Frequency: 65000
Velocity: 0,2015
Power: 21,5
Pulse duration: 0,0000001
Pass count: 1
Magnification: 10
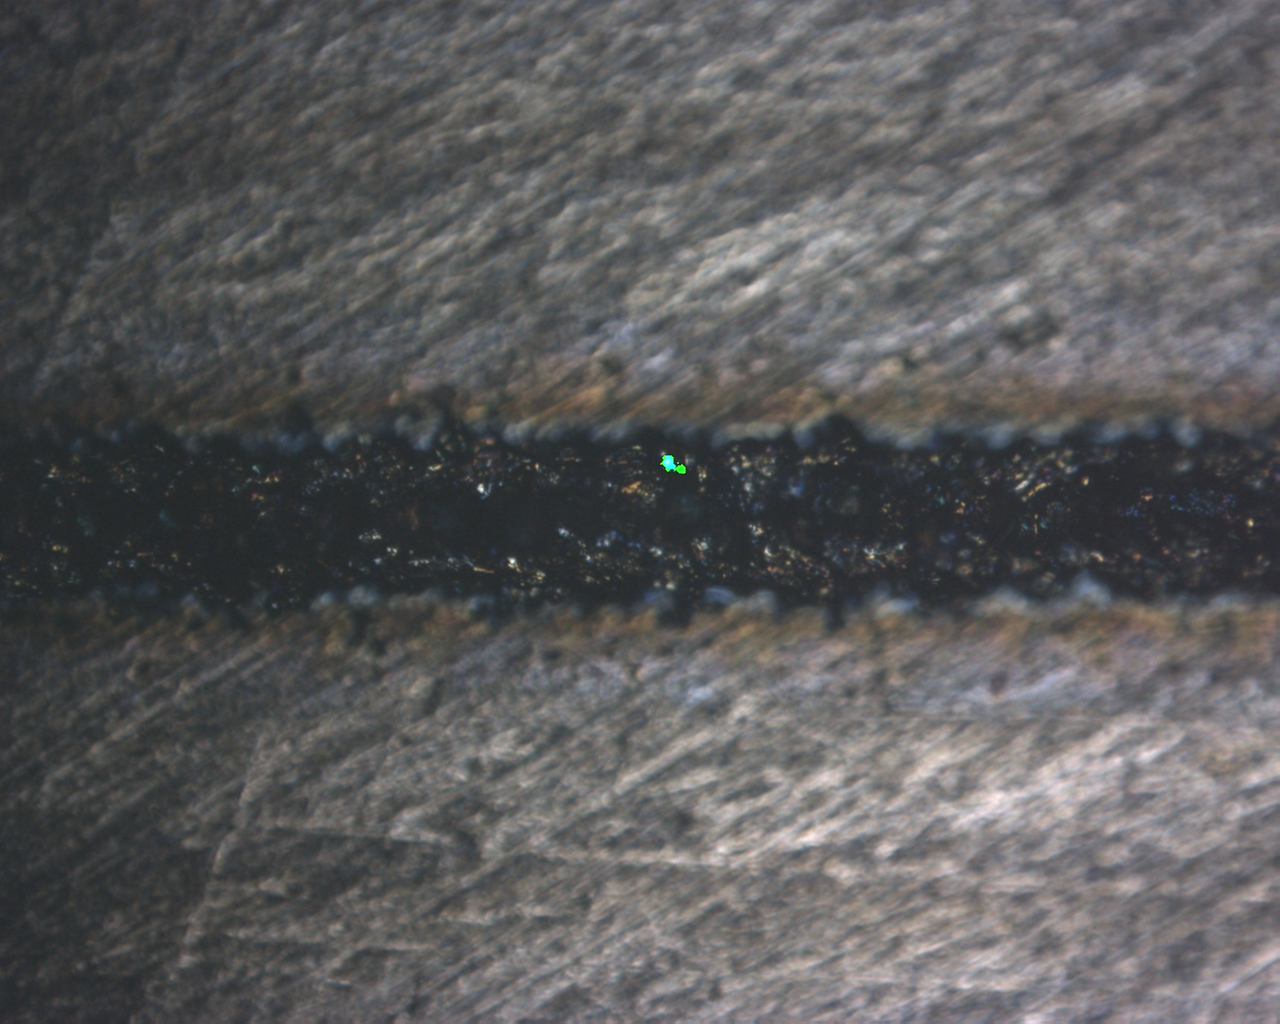
Measured width: 149.907
Other width: 54.71